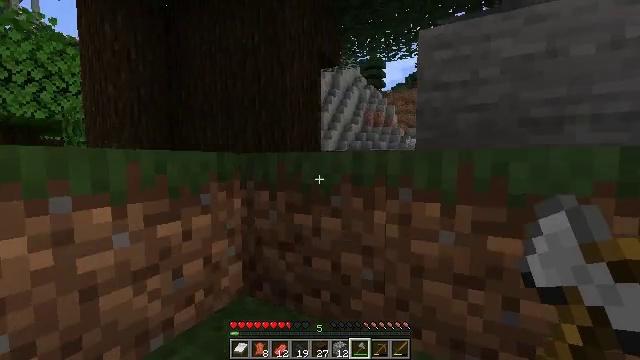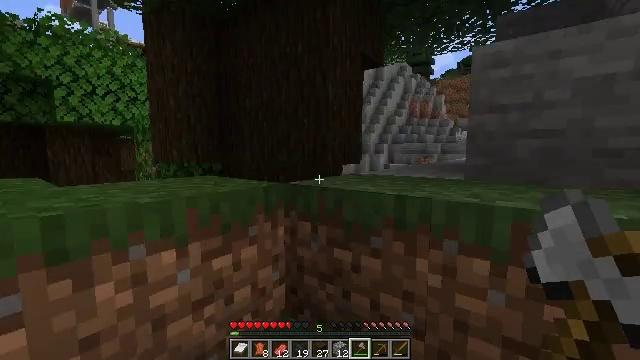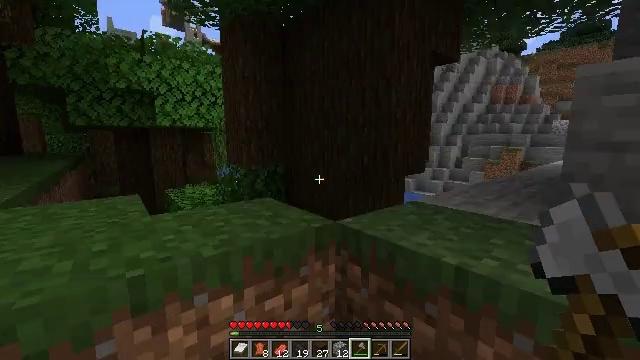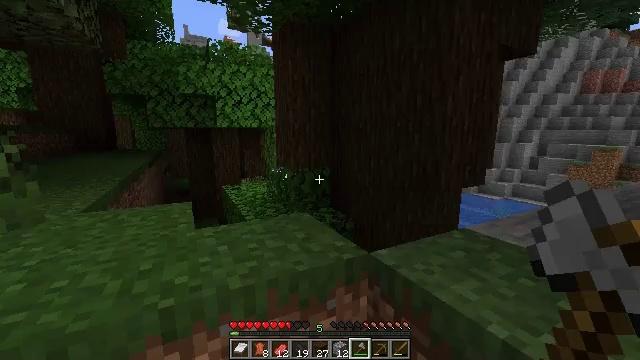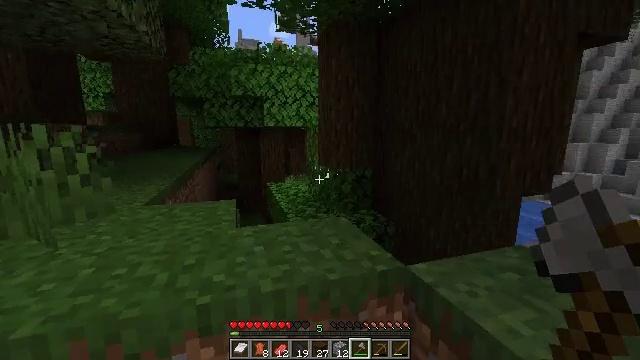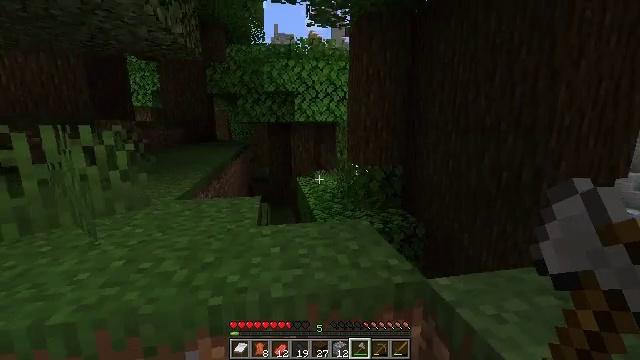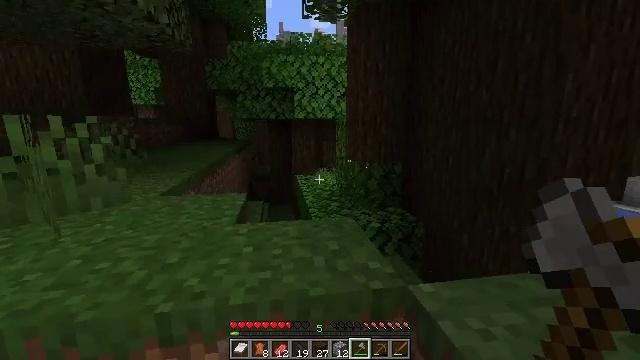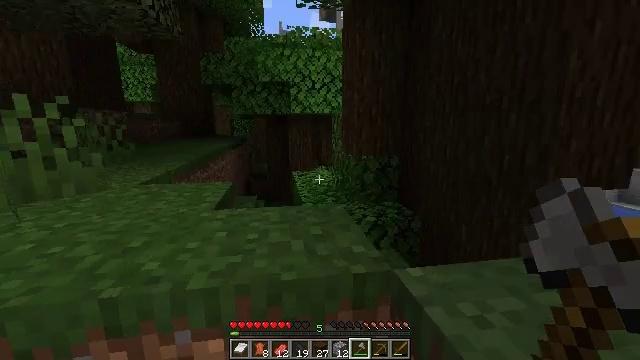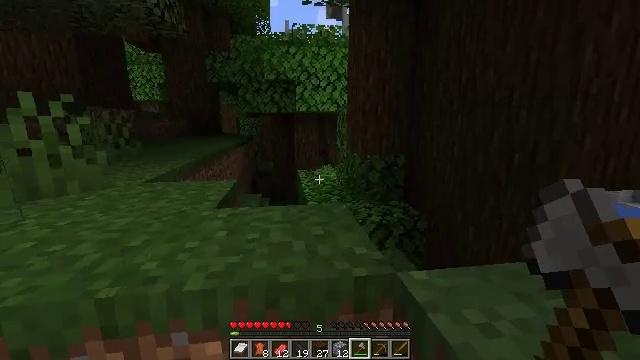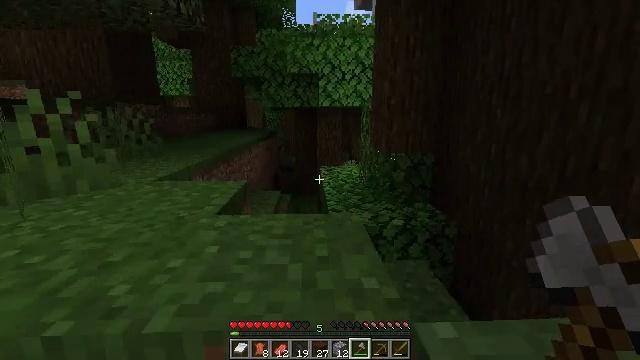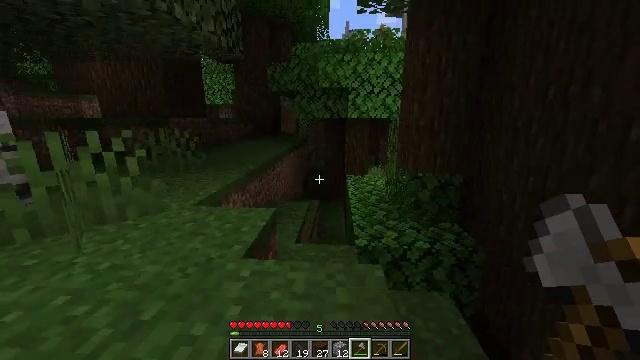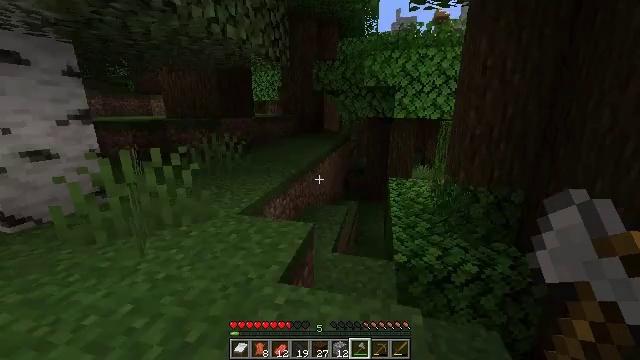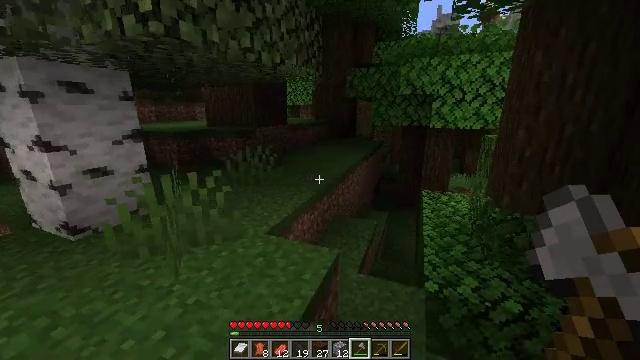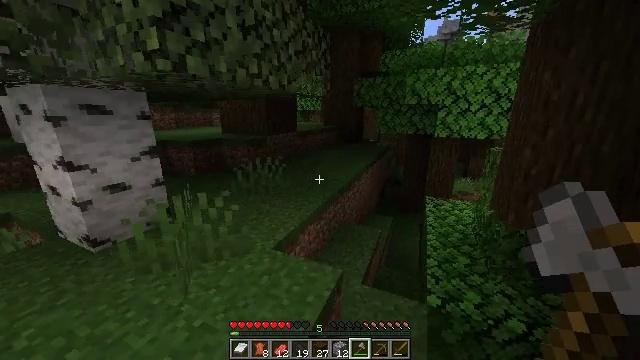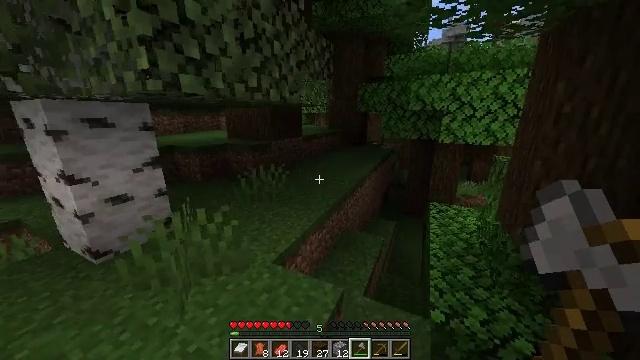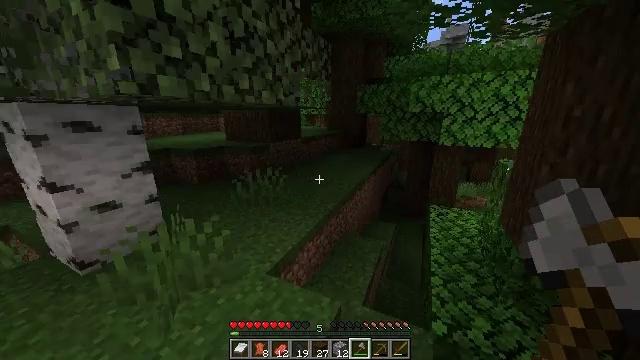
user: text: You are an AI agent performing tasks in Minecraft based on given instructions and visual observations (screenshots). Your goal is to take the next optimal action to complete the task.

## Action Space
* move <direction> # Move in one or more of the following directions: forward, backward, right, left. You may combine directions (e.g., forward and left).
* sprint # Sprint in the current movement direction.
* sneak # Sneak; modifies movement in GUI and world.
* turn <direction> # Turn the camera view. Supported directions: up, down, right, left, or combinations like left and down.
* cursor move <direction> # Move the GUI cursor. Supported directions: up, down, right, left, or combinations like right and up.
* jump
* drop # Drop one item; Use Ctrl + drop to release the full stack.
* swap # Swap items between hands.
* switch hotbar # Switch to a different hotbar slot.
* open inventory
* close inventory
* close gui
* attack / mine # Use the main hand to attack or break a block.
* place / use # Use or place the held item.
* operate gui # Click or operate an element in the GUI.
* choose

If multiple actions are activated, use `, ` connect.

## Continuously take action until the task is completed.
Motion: motion action
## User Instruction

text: Gather brown mushroom block as building material.
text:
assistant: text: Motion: move forward, sprint, turn left and down, jump
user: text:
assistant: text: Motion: move forward, turn left and down, jump
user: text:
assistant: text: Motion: move forward, turn left and down, jump
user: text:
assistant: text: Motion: move forward, turn left, jump
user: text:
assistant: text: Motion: move forward, turn left and down, jump
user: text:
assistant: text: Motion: move forward, turn left, jump
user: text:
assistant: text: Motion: move forward, jump
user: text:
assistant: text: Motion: move forward, turn left, jump
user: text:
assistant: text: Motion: move forward, sprint, turn left and down, jump
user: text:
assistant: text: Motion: move forward, sprint, turn left, jump
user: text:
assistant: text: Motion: move forward, sprint, turn left and down, jump
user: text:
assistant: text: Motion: move forward, turn left, jump
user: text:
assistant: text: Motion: move forward, turn left, jump
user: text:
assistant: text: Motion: move forward, turn left, jump
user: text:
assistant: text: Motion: move forward
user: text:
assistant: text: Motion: move forward
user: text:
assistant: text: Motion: move forward
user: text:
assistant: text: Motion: move forward
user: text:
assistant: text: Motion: move forward, sprint
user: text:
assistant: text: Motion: move forward, sprint
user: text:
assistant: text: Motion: move forward, sprint
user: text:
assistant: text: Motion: move forward, turn right
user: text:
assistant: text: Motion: move forward, turn right and down
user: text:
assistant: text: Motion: move forward, turn right
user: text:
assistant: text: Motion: move forward, turn right
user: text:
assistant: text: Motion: move forward, turn right
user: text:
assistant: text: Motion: move forward, turn right
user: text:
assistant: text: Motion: move forward, turn right
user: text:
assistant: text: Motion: move forward, sprint, turn right
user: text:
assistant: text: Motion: move forward, sprint, turn right